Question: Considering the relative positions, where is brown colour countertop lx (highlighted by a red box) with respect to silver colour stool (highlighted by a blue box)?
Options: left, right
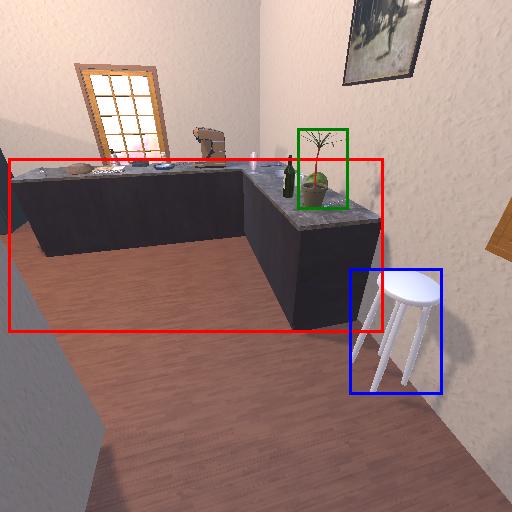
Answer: left